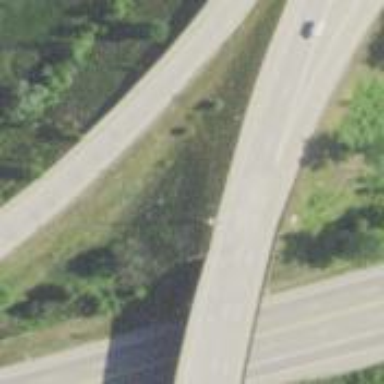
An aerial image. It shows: Motorway.